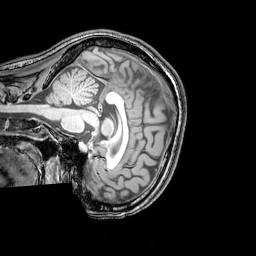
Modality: T1w
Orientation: sagittal
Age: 25
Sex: female
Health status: healthy
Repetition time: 0.081 s
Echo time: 0.037 s